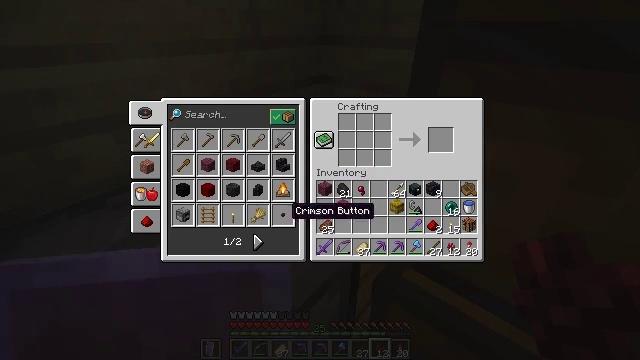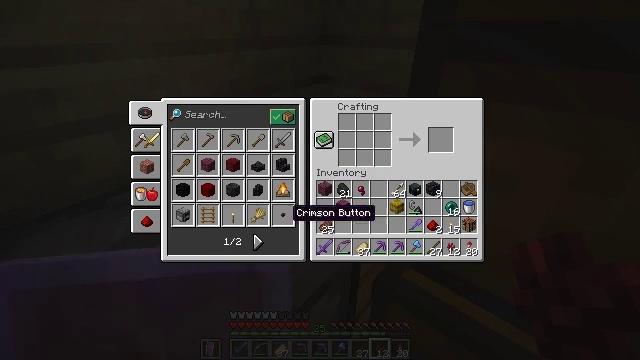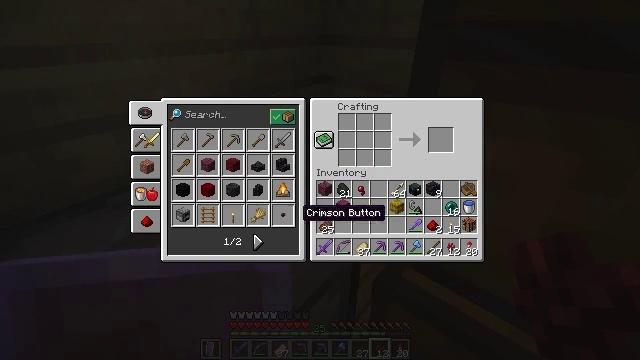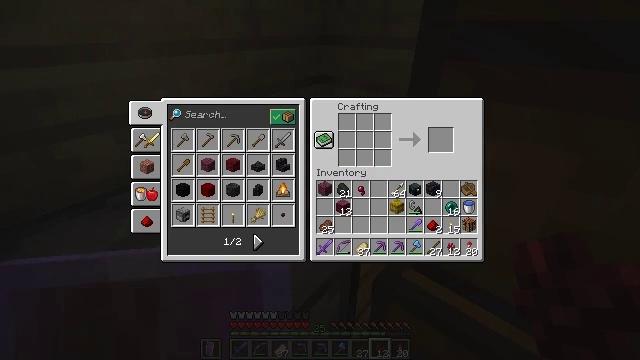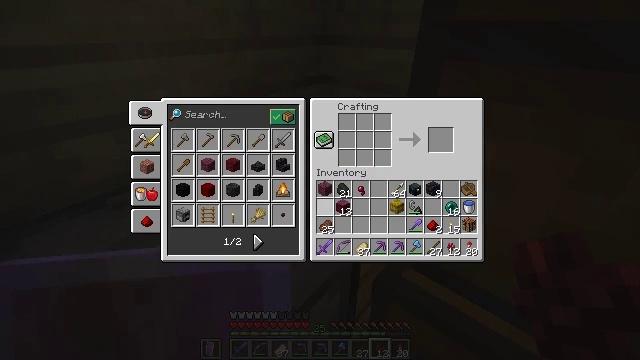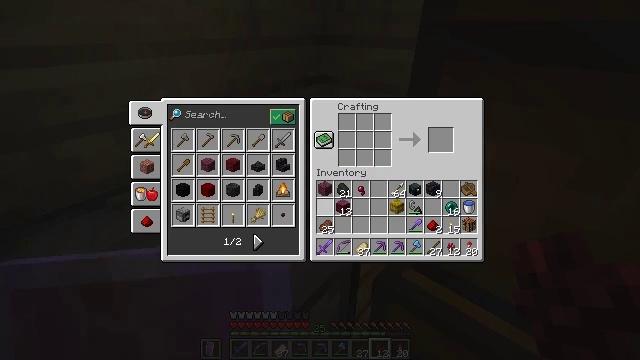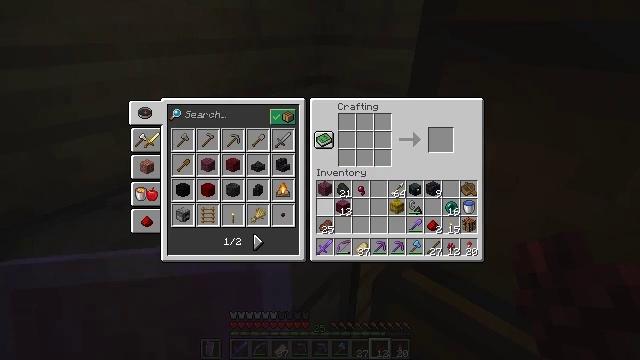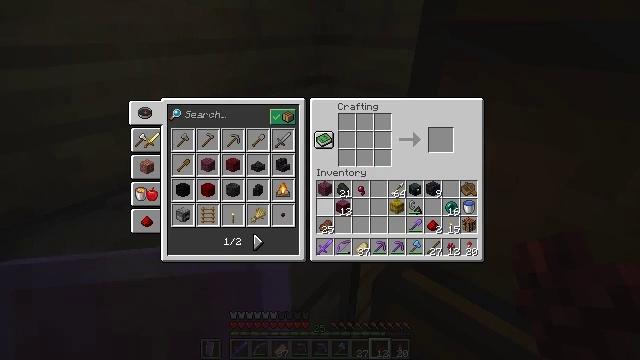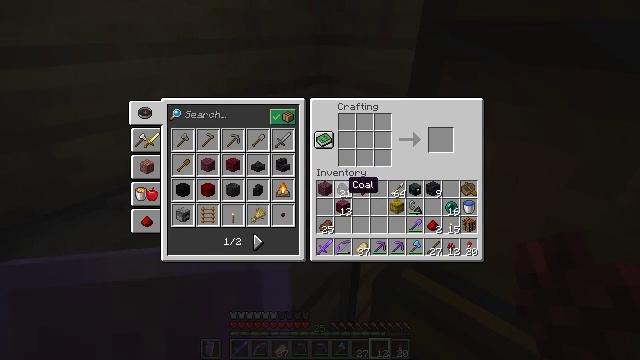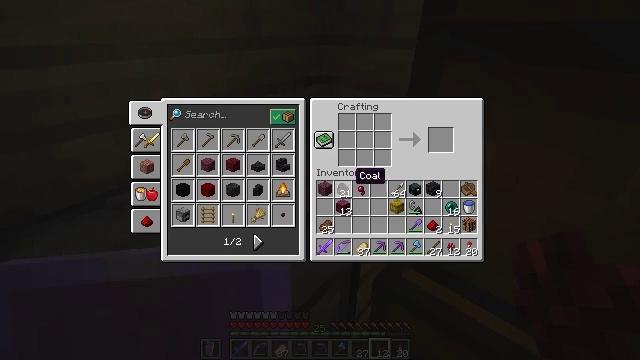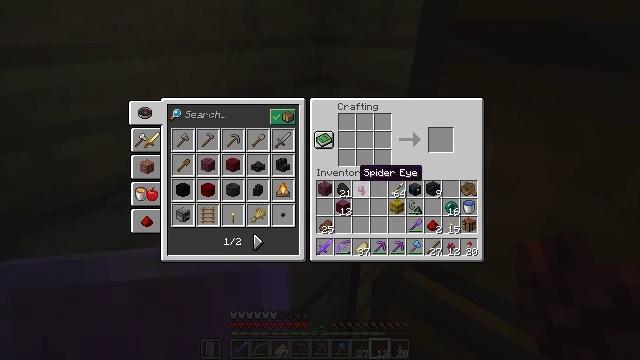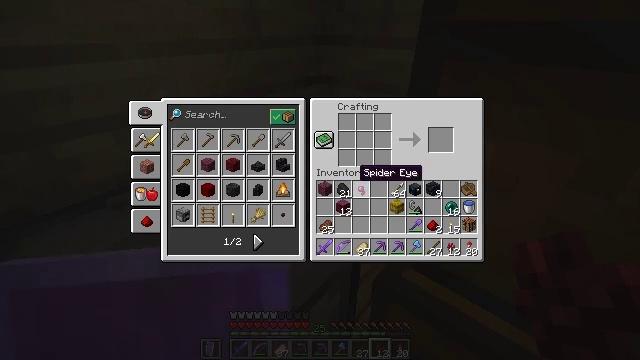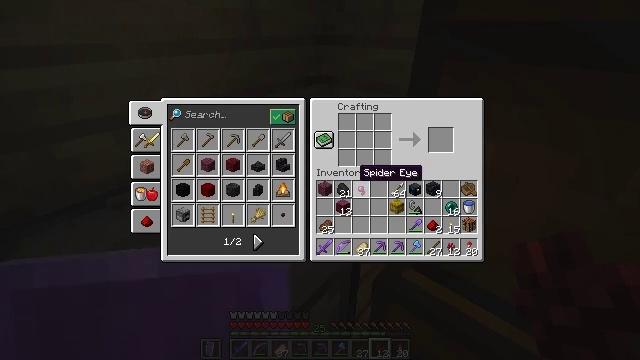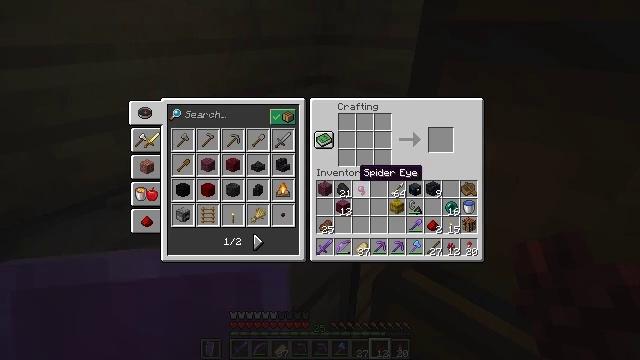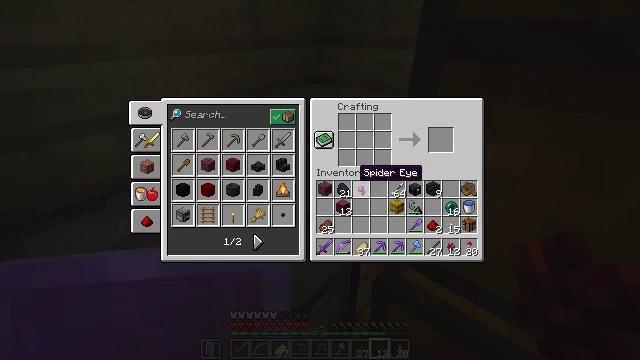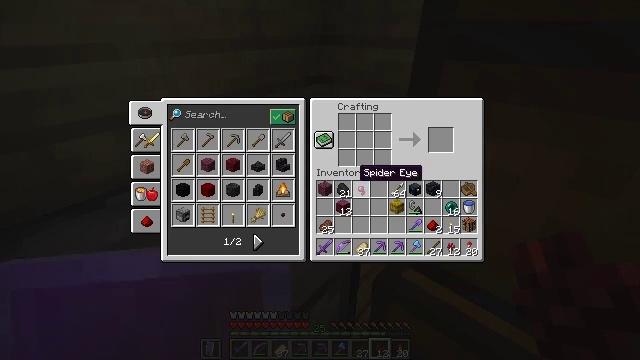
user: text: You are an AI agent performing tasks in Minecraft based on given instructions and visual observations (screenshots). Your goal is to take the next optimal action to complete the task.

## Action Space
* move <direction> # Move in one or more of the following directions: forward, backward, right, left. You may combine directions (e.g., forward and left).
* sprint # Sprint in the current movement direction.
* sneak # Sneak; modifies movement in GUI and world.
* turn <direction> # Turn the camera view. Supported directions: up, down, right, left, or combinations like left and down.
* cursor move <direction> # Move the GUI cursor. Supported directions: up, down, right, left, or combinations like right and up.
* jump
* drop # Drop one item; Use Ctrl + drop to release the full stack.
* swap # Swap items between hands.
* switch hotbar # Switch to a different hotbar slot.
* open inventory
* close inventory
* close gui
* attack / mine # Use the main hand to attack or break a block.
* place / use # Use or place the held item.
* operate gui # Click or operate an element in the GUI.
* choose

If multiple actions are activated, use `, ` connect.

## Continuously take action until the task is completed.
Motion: motion action
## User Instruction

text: Take sugarcane to craft sugar.
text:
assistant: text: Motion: no_op
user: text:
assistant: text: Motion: turn right
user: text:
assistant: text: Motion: turn right
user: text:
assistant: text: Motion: turn right and up
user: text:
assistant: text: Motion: turn up
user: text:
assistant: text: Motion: no_op
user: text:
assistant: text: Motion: no_op
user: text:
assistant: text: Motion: turn right
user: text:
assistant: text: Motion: turn up
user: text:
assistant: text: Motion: no_op
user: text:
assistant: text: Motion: no_op
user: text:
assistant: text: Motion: no_op
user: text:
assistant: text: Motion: no_op
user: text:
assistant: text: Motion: no_op
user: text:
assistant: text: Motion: no_op
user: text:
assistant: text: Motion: no_op
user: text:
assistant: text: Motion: no_op
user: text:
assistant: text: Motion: no_op
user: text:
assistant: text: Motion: no_op
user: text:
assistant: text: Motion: no_op
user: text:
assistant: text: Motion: attack / mine
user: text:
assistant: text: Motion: attack / mine
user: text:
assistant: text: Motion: attack / mine
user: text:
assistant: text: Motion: turn up
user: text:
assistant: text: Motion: turn up
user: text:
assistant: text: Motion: no_op
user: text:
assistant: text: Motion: no_op
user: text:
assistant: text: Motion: no_op
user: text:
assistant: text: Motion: no_op
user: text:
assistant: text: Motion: no_op